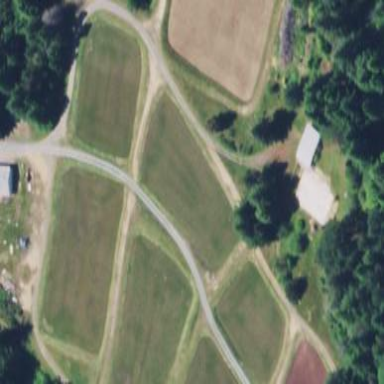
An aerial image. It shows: Farmland with cranberries as the crop.